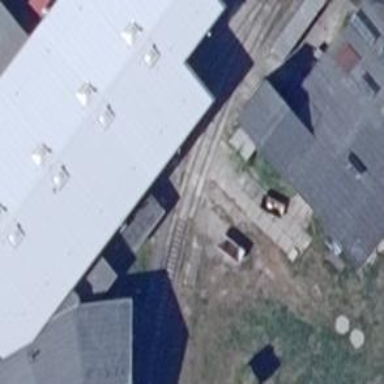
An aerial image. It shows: Railway yard used for servicing trains.